Field crop: maize
Growth stage: 1
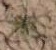
Species: salsola